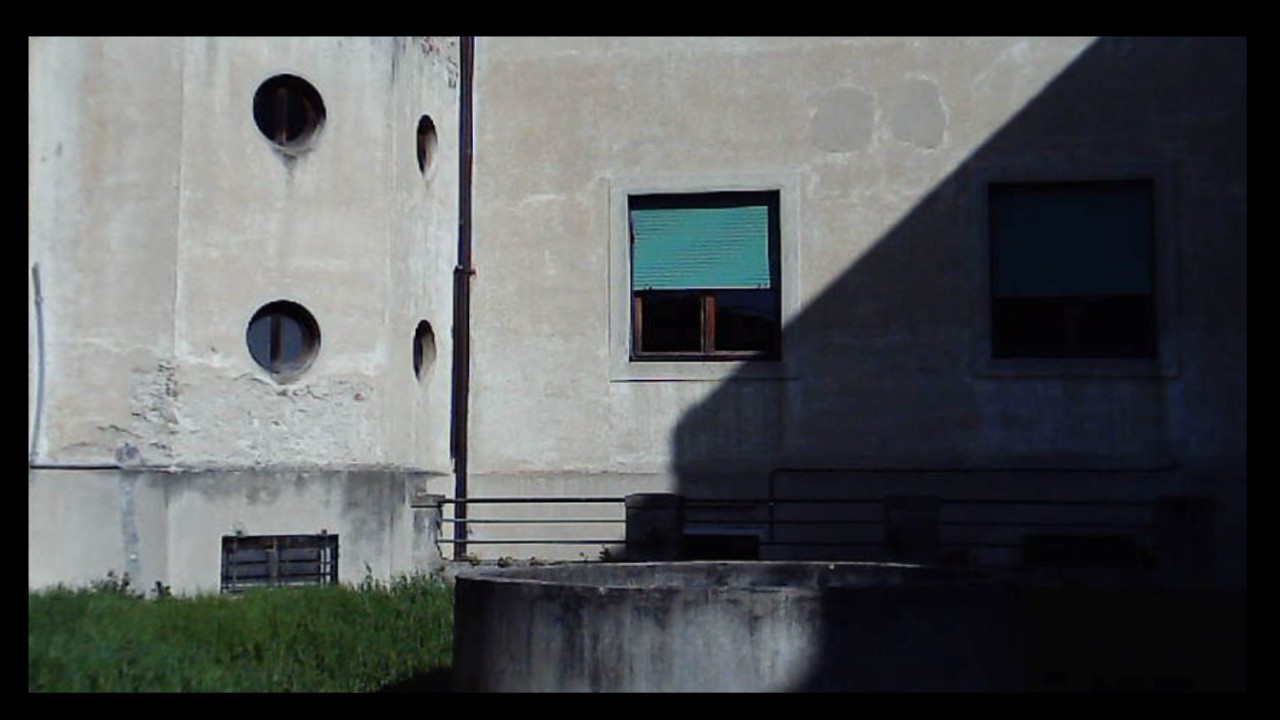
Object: Betafpv air75